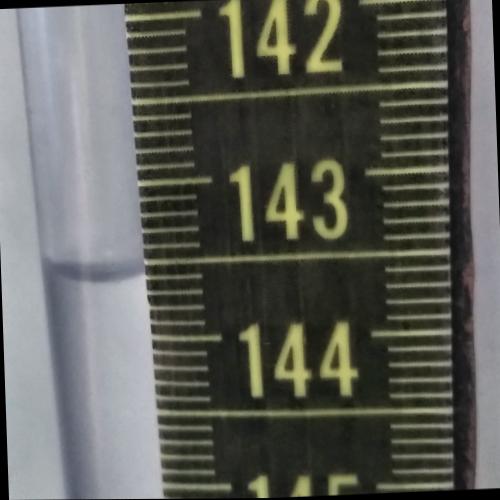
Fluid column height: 143.6 cm